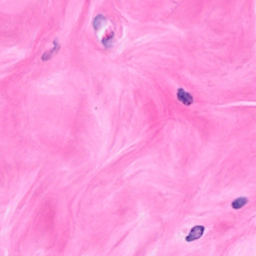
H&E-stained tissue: Breast